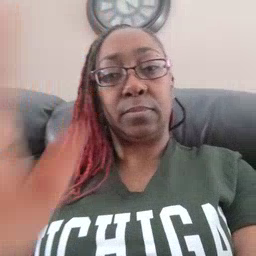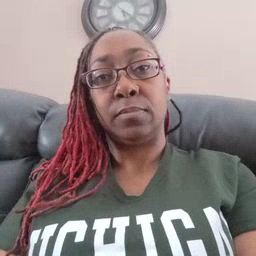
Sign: tree